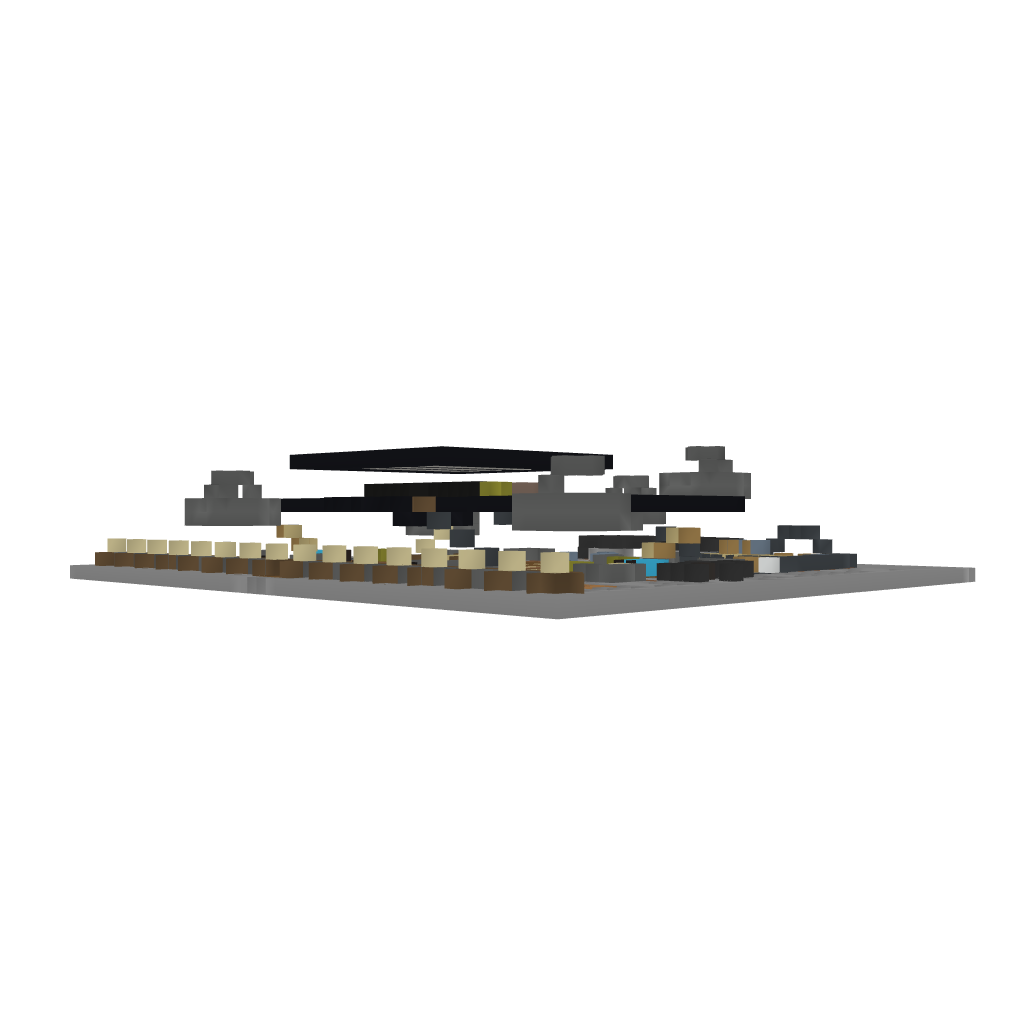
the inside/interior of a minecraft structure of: Modern House #3 (Ecl1pse8) 1.7.2